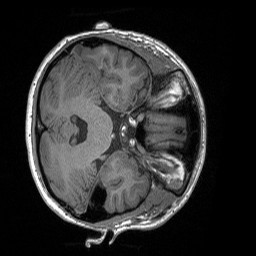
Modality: T1w
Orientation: axial
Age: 19
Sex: female
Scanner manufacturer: siemens
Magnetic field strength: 3 T
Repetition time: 1.56 s
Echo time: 0.00207 s